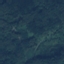
Land use / land cover: Forest